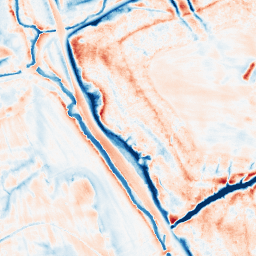
Category: trend_removal
Decomposition family: local_polynomial
Decomposition parameters: window_size: 21
degree: 3
Upsampling method: cubic_catmull_rom
Upsampling parameters: scale: 4
Upsampling scale: 4